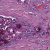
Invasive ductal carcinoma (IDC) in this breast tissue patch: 1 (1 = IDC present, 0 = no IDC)